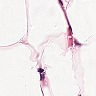
Metastatic tissue present: no